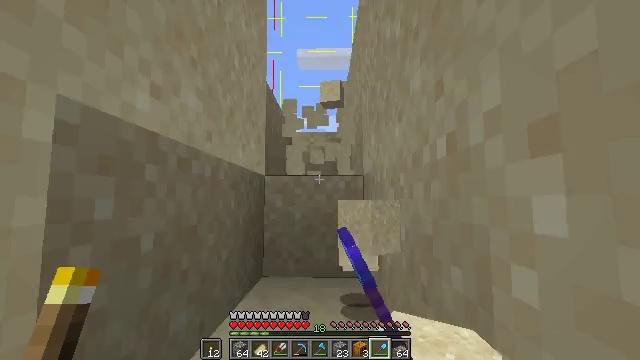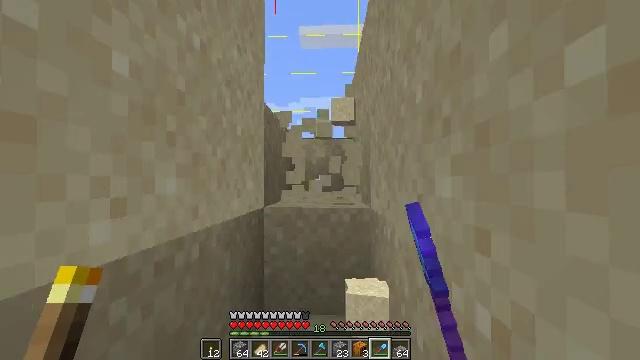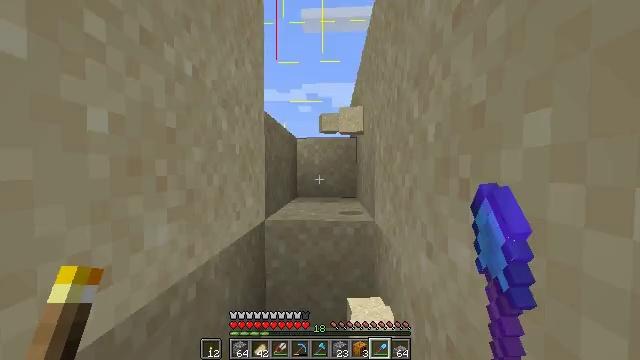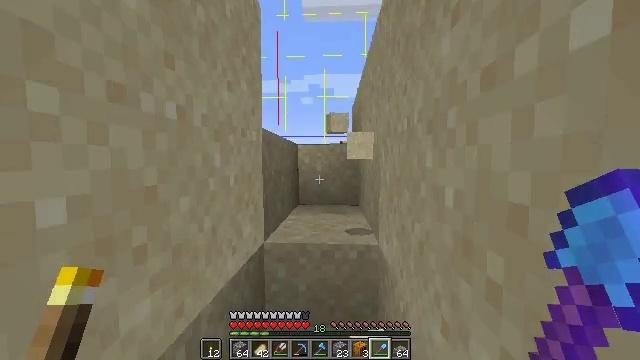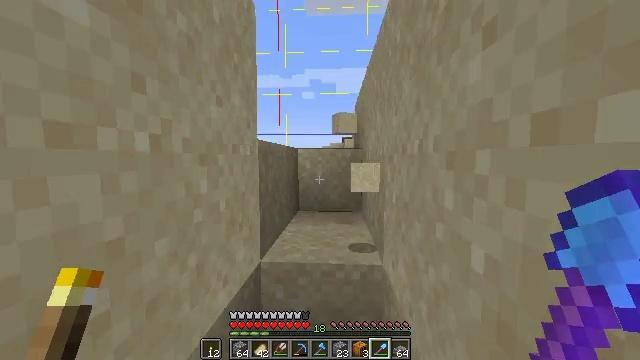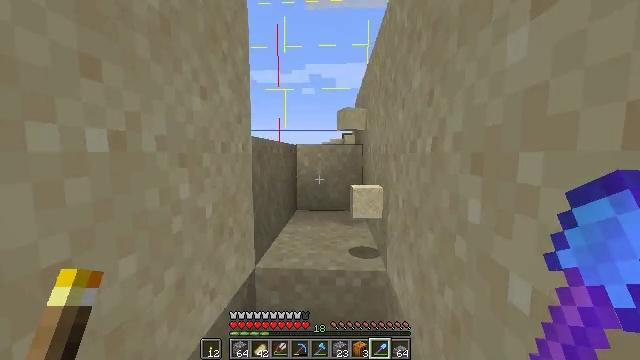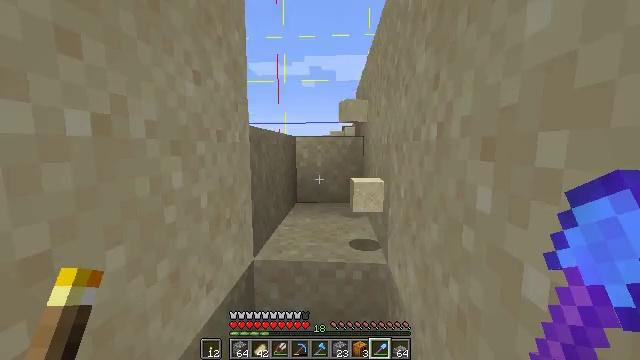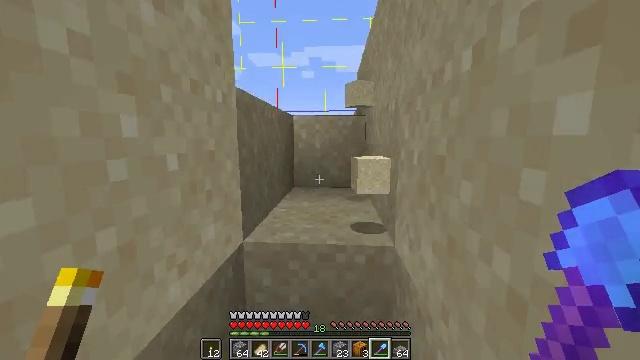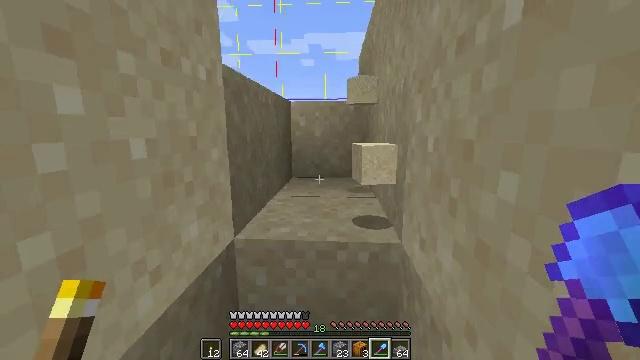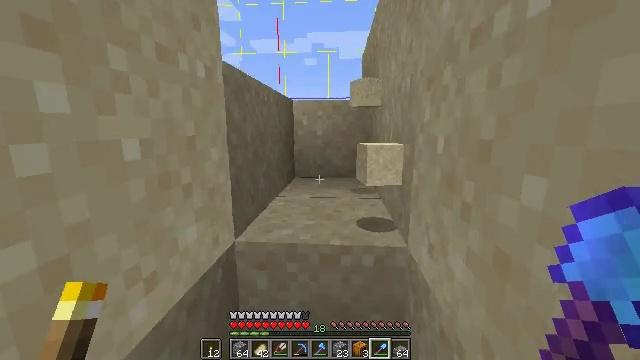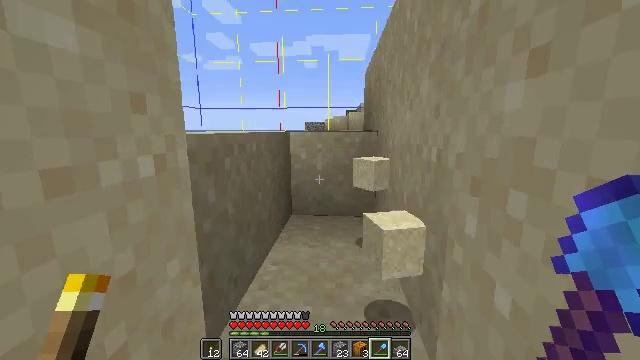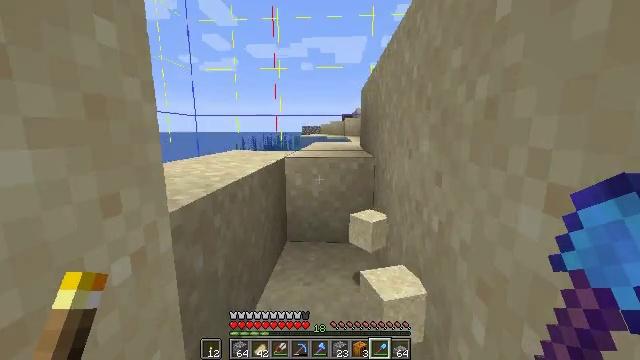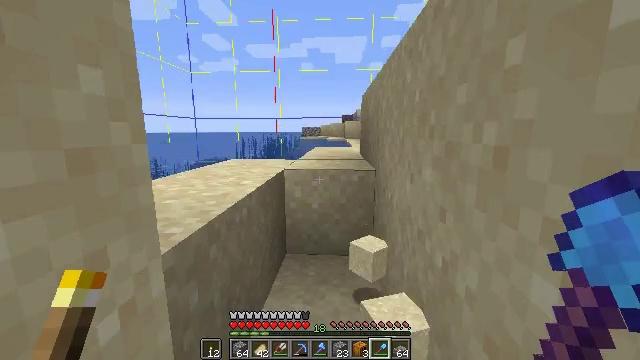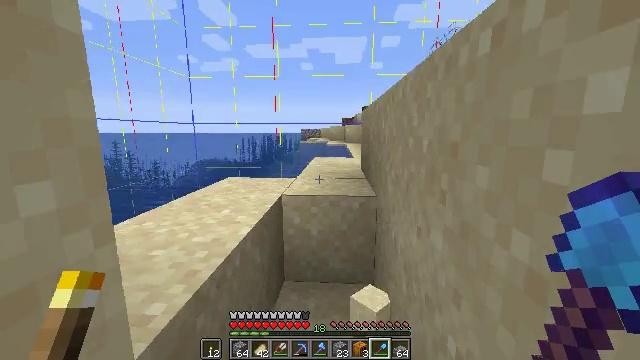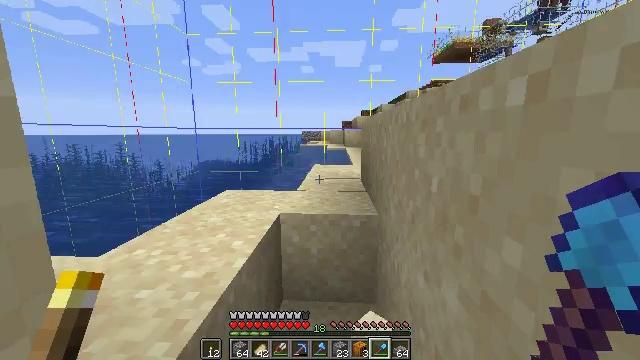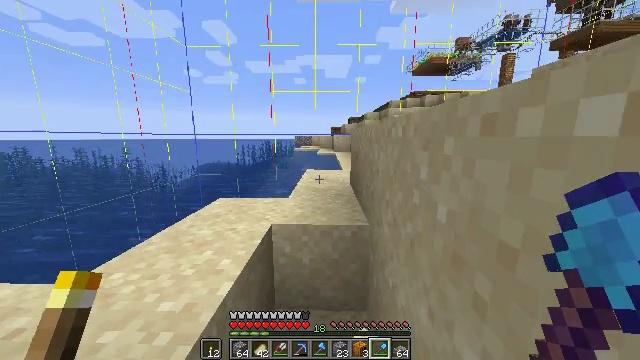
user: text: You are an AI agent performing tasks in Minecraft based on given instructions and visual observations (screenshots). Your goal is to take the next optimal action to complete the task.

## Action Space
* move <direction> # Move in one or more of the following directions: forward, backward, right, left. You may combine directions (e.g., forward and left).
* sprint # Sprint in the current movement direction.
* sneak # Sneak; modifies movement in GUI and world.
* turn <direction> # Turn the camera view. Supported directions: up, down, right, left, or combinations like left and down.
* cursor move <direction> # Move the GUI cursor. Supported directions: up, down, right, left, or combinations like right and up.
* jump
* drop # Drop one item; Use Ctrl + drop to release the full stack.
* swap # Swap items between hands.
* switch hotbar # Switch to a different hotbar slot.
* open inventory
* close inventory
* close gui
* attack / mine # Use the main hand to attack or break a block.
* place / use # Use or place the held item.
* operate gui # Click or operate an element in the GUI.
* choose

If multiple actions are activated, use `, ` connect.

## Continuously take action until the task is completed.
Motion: motion action
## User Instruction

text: Mine the sandstone block.
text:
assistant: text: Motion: move forward, turn down, jump
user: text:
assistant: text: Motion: move forward, turn down, jump
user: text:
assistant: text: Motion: move forward, turn down, jump
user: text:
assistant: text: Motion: move forward, turn down, jump
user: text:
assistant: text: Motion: move forward, jump
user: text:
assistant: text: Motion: move forward, turn down, jump
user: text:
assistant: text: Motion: move forward, turn down, jump
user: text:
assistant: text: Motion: move forward, turn down, jump
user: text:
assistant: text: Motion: move forward, jump
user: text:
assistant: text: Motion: move forward, jump
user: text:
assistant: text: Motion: move forward, jump
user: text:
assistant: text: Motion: move forward, jump
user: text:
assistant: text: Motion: move forward, sprint, jump
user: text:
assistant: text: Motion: move forward, sprint, jump
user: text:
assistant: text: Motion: move forward, sprint, turn right, jump
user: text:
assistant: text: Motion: move forward, sprint, turn right, jump
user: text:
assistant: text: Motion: move forward, sprint, jump
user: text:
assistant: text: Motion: move forward, sprint, jump
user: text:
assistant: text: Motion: move forward, jump
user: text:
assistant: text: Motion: move forward, jump
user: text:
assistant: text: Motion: move forward, jump
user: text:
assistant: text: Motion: move forward, jump
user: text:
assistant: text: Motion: move forward, sprint, jump
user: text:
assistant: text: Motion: move forward, sprint, jump
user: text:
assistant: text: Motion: move forward, sprint, turn right, jump
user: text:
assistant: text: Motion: move forward, turn right, jump
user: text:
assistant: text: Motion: turn right, jump
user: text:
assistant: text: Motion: turn right and up
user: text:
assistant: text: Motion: turn right and up
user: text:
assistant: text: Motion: turn right